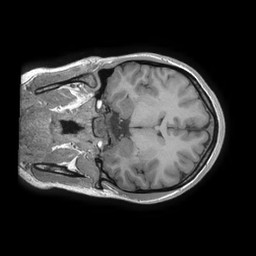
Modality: T1w
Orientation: coronal
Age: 23
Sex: female
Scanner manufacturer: ge
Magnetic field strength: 3 T
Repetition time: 0.007312 s
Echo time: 0.002816 s